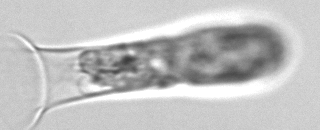
Label: Tintinnina